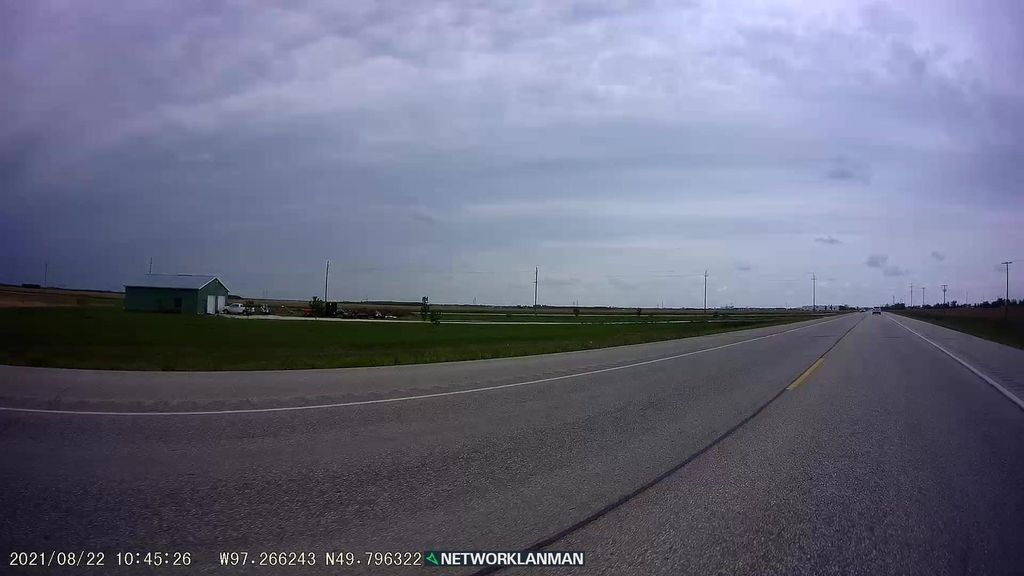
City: winnipeg